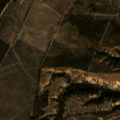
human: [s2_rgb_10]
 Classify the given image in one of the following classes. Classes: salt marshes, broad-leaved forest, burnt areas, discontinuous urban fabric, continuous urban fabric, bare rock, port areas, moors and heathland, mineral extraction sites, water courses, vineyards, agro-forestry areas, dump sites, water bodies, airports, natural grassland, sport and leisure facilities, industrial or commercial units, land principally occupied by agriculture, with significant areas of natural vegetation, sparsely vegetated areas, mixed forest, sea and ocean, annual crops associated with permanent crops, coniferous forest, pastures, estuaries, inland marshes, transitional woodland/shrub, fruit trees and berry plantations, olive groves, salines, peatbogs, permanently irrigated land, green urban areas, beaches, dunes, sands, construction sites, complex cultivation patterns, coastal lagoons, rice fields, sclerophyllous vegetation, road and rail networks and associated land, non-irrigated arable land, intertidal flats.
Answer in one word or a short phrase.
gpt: olive groves, land principally occupied by agriculture, with significant areas of natural vegetation, broad-leaved forest, transitional woodland/shrub